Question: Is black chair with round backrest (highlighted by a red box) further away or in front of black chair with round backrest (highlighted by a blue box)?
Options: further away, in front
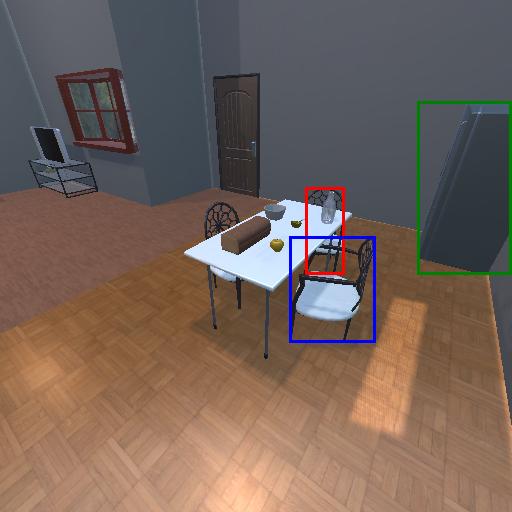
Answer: further away